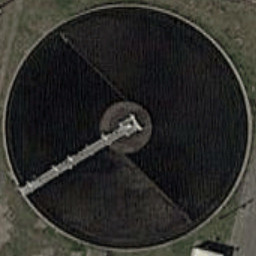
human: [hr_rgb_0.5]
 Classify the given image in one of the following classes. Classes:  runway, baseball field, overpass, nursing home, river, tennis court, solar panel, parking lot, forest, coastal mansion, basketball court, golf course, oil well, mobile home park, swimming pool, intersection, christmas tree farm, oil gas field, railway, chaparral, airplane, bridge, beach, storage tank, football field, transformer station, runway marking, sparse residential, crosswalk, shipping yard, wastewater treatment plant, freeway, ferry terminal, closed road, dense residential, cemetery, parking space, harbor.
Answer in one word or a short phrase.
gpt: wastewater treatment plant